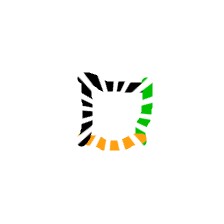
Shape: square